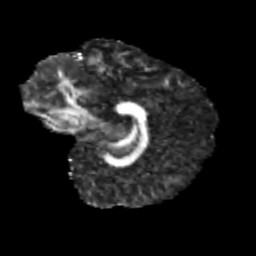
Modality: FA
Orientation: sagittal
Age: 11
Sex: male
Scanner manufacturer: siemens
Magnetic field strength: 3 T
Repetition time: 3.8 s
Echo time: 0.07 s